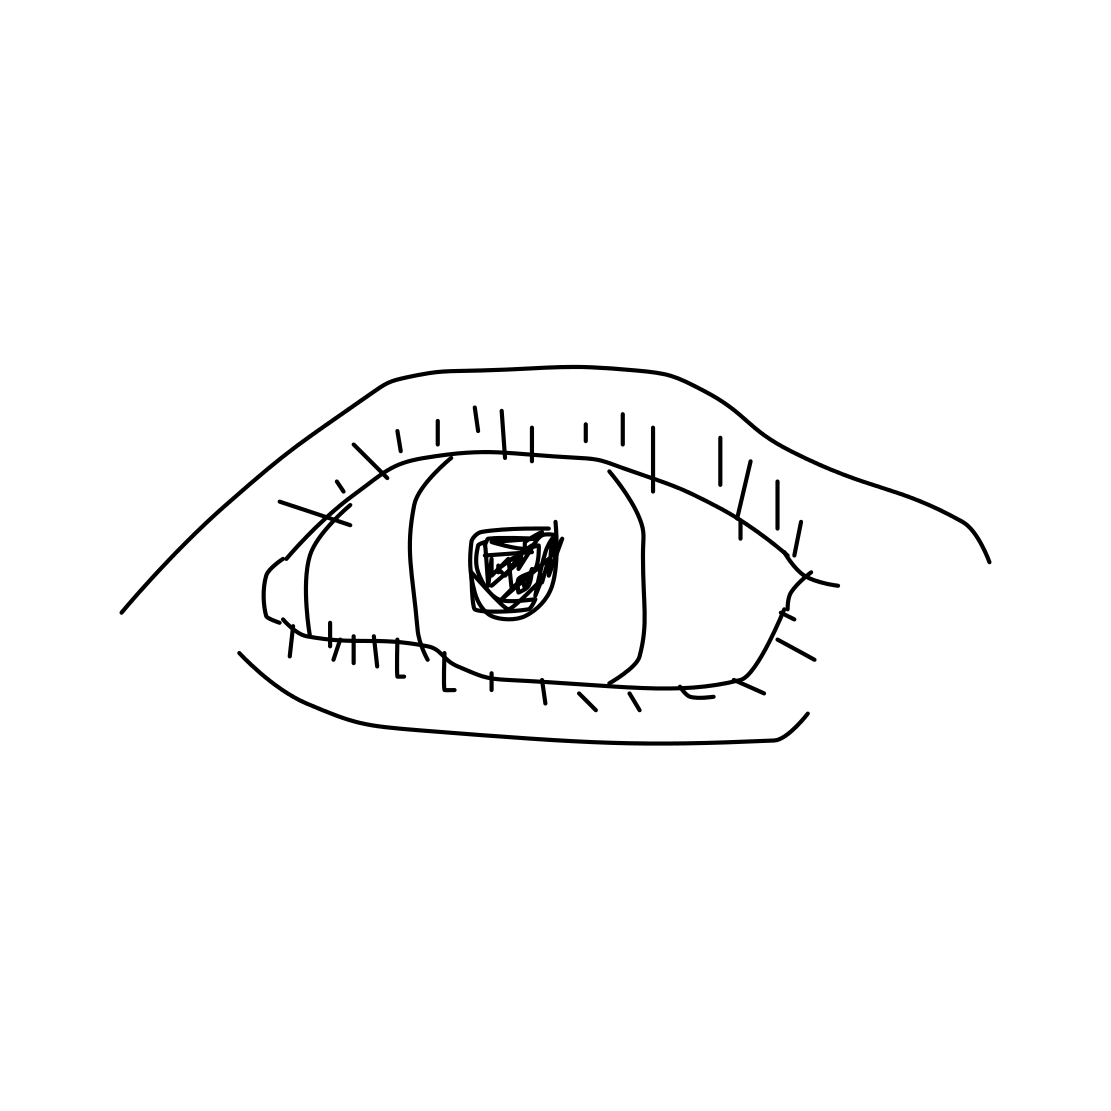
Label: eye